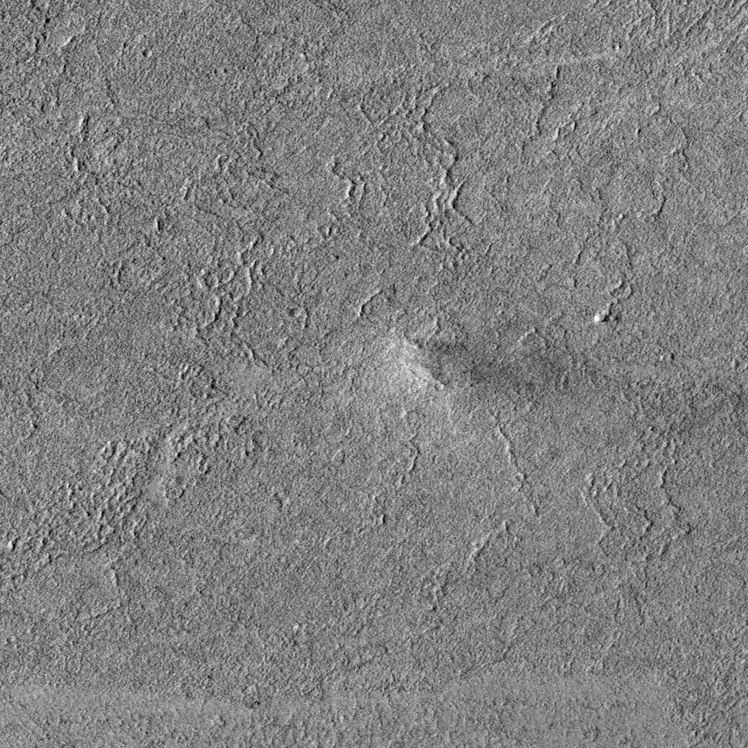
Label: dustdevil